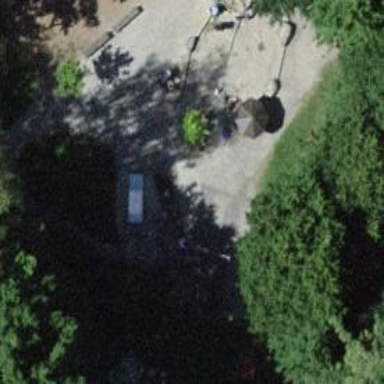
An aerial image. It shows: Playground with slide surrounded by fence.